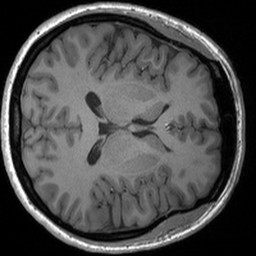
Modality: T1w
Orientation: axial
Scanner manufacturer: siemens
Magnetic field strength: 3 T
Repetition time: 1.54 s
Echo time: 0.00234 s